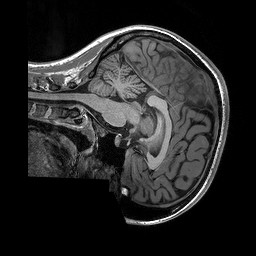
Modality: T1w
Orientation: sagittal
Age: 23
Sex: female
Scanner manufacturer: siemens
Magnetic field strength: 3 T
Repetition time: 2.3 s
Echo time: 0.00298 s